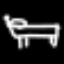
Label: bed